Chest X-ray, AP view. Patient: 73 years old, sex F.
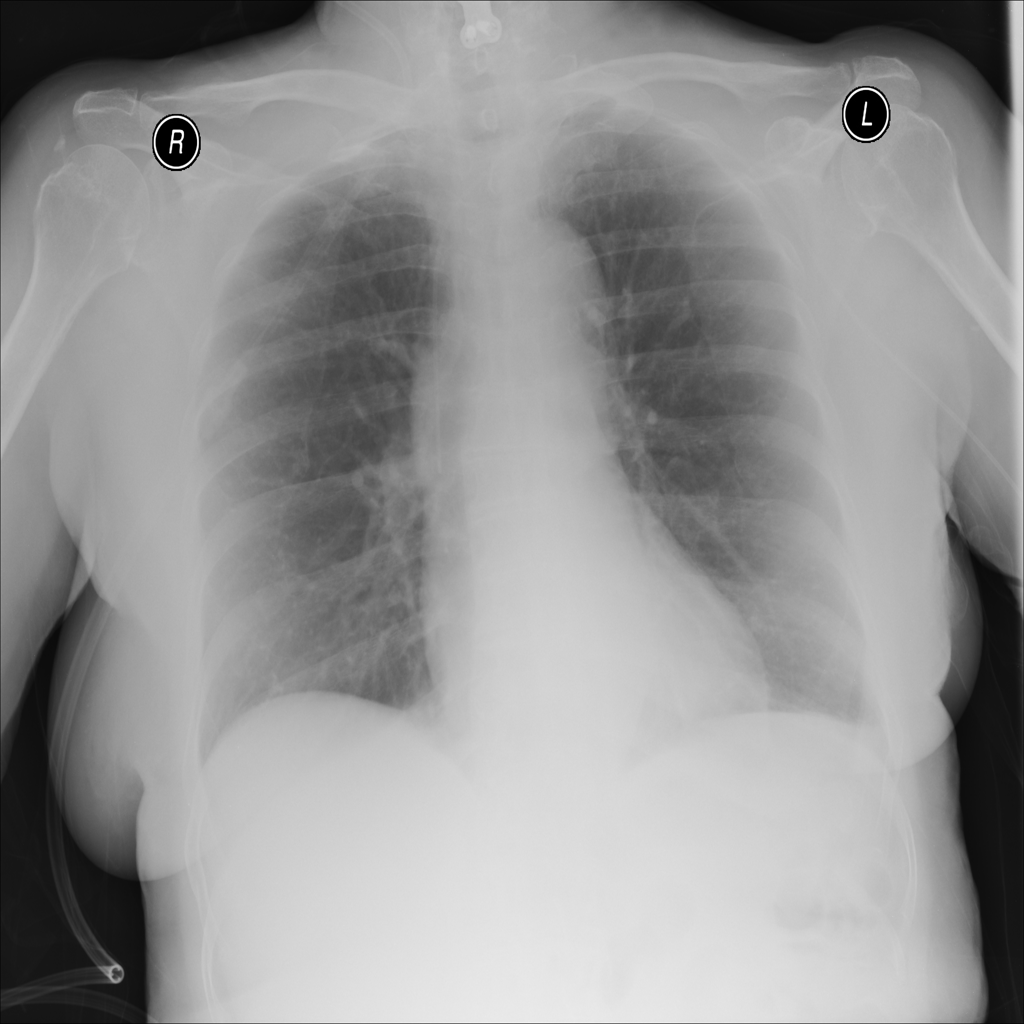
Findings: Effusion